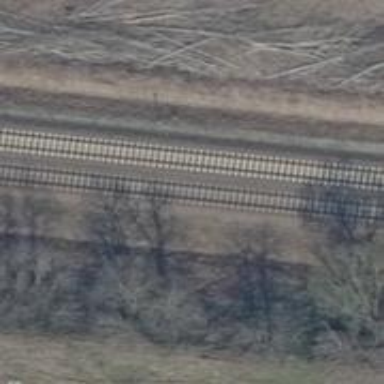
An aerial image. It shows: Railway signal.